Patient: sex F, age 59
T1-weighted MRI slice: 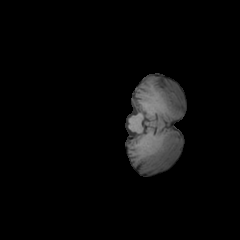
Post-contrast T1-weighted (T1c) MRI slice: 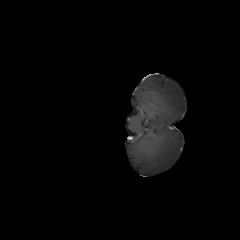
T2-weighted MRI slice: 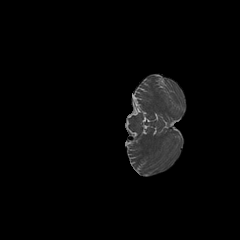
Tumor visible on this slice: no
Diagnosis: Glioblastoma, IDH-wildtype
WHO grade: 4